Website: macys
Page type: billing-address
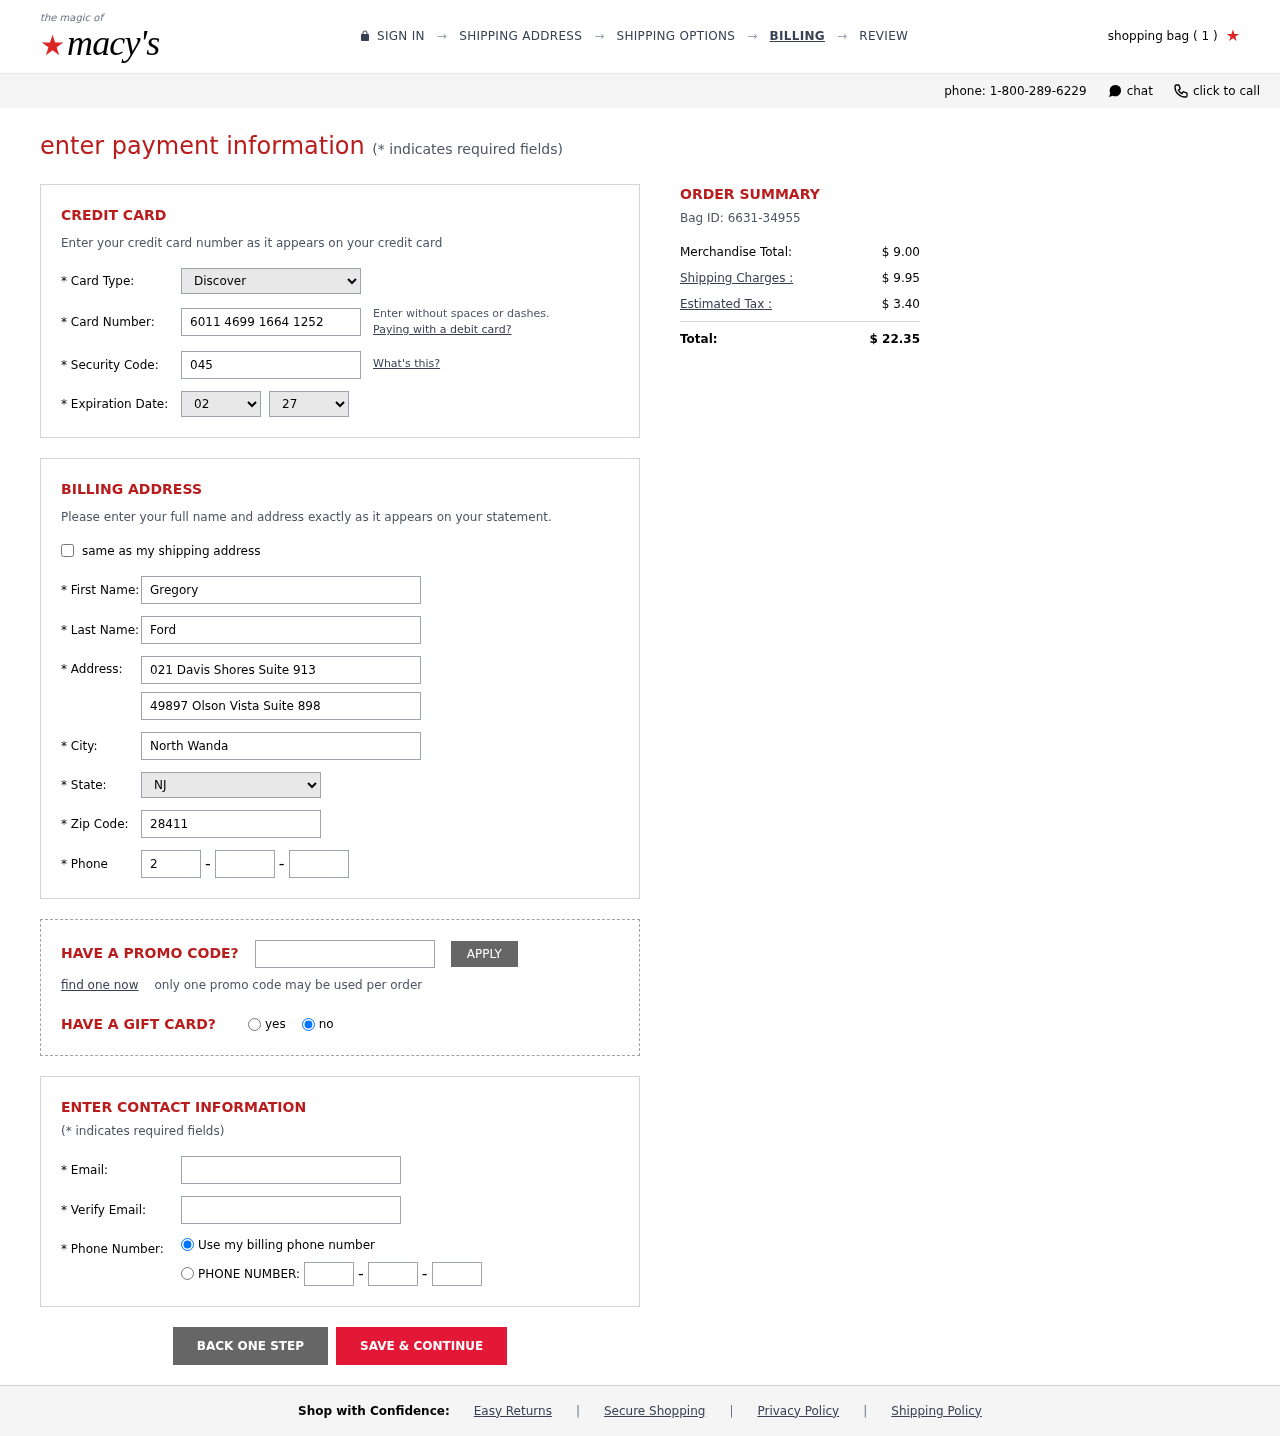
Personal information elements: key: PII_CARD_CVV
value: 045
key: PII_CARD_EXPIRY_MONTH
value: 02
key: PII_CARD_EXPIRY_YEAR
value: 27
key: PII_CARD_NUMBER
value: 6011 4699 1664 1252
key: PII_CARD_TYPE
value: Discover
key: PII_CITY
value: North Wanda
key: PII_EMAIL
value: gford@yahoo.com
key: PII_FIRSTNAME
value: Gregory
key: PII_LASTNAME
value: Ford
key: PII_PHONE_AREA
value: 246
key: PII_PHONE_PREFIX
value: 265
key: PII_PHONE_SUFFIX
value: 5531
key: PII_POSTCODE
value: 28411
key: PII_STATE_ABBR
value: NJ
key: PII_STREET
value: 021 Davis Shores Suite 913
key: PII_STREET2
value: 49897 Olson Vista Suite 898
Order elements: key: ORDER_NUM_ITEMS
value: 1
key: ORDER_ID
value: Bag ID: 6631-34955
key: ORDER_SUBTOTAL
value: $ 9.00
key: ORDER_SHIPPING_COST
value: $ 9.95
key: ORDER_TAX
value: $ 3.40
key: ORDER_TOTAL
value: $ 22.35